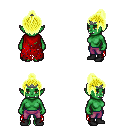
a pixel art fantasy rpg character, female body template, orc, green skin, red tattered cape, magenta pants, gold short topknot hairstyle, iron tiara, black shoes, four views (front, back, left, right), 2x2 character sprite sheet, small pixel art, hard edges, no anti-aliasing